Interaction volume radius: 10 \u00c5
Interaction volume height: 15 \u00c5
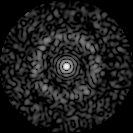
Disorder parameter: 0.8457